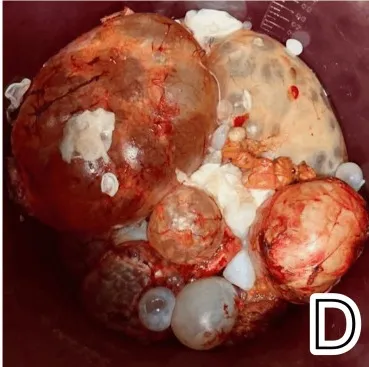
Intraoperative images of hydatid cysts extraction and extracted cysts. Extracted cysts.
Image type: medical_photograph (other_medical_photograph)